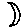
Label: moon